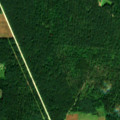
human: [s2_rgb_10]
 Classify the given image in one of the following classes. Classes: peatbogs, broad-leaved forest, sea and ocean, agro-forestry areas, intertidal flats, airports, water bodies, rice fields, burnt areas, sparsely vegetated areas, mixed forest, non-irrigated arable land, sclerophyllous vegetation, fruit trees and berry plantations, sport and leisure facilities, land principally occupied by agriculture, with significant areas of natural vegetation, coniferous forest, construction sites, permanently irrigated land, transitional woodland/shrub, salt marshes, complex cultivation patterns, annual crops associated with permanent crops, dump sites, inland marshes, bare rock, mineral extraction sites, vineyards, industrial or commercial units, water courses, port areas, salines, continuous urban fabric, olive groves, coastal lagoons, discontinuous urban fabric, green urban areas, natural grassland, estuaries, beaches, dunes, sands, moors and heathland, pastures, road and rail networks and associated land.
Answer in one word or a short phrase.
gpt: non-irrigated arable land, complex cultivation patterns, coniferous forest, mixed forest